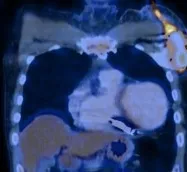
Fused FDG PET CT.
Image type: radiology (pet)